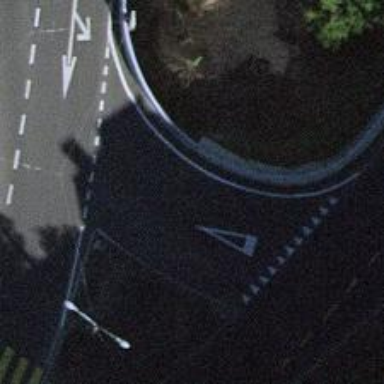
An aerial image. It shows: Asphalt road with primary link designation.